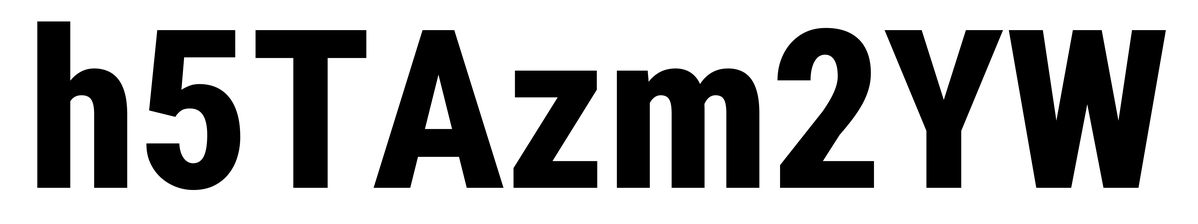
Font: Roboto_Condensed_ExtraBold